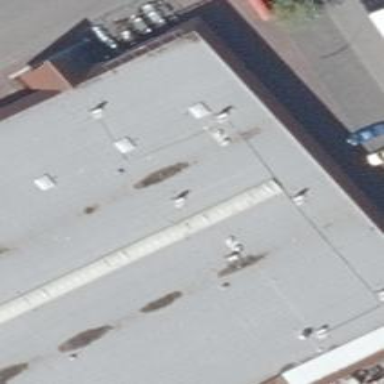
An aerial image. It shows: Furniture shop.